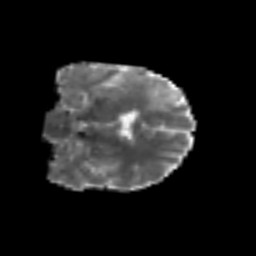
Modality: MD
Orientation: coronal
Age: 49
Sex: male
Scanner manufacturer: siemens
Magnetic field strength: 3 T
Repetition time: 6.1 s
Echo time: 0.101 s